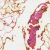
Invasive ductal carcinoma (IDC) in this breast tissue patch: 0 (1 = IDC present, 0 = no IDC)